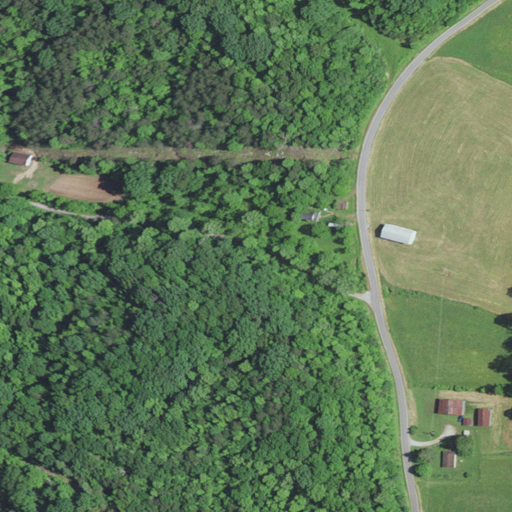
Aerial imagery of valley in Kentucky named Mullins Hollow containing deciduous forest, open development, pasture, low intensity development, mixed forest, and medium intensity development